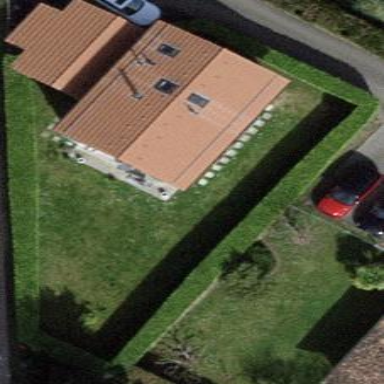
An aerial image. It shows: Garden enclosed by fence.